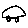
Label: car